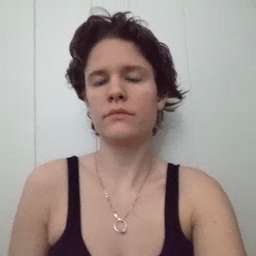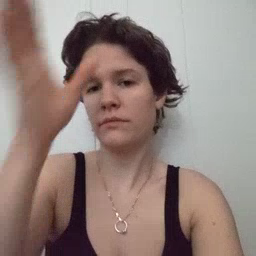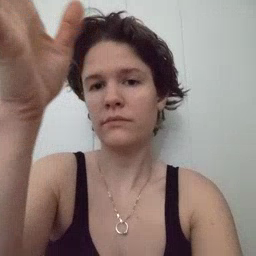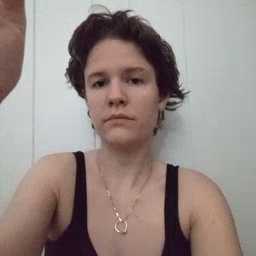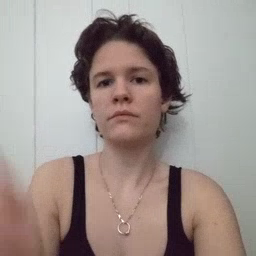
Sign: grandpa